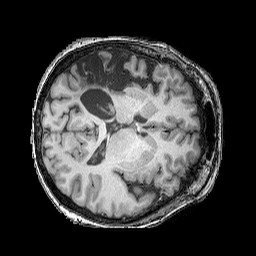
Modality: T1w
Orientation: axial
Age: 62
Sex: female
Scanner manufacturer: siemens
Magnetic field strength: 3 T
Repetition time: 2.25 s
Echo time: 0.00411 s